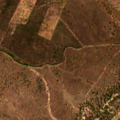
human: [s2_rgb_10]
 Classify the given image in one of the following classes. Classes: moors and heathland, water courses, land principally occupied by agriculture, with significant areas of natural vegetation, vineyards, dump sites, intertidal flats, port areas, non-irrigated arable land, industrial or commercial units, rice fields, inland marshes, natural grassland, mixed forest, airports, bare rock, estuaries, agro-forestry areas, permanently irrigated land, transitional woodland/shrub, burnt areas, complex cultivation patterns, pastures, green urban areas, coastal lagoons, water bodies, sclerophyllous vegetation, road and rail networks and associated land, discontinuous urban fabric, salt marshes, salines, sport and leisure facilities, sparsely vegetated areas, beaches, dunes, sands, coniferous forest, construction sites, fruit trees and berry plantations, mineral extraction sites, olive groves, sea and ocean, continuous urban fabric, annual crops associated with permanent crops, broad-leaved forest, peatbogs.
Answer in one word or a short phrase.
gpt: agro-forestry areas, broad-leaved forest, transitional woodland/shrub